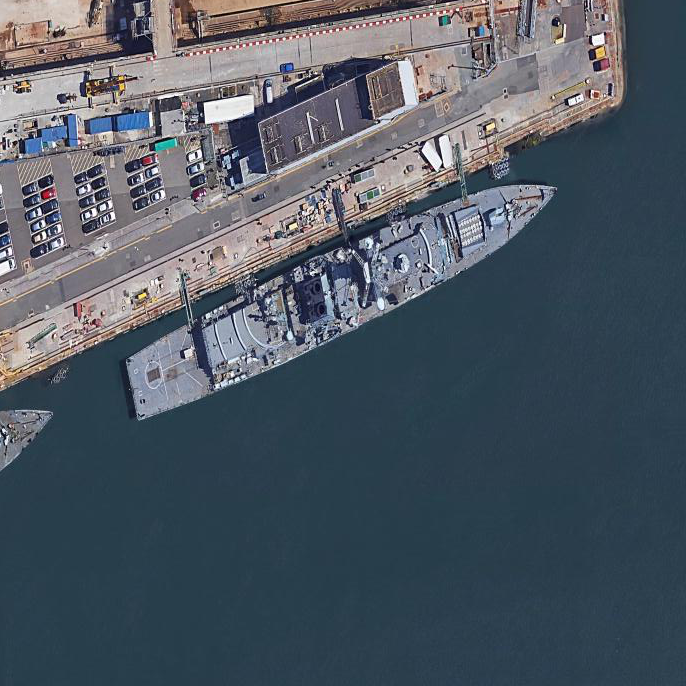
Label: destroyer